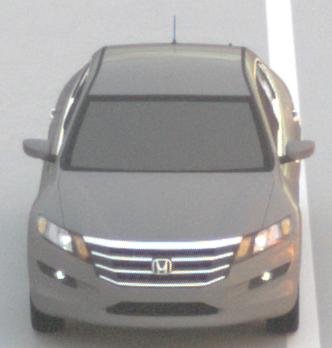
Make: Honda
Model: Crosstour
Detailed model: -
Model produced from: 2009
Model produced until: 2012
Doors: 4
Color: gray
Road condition: dry road
Daytime: sunrise or sunset
Contrast: medium contrast